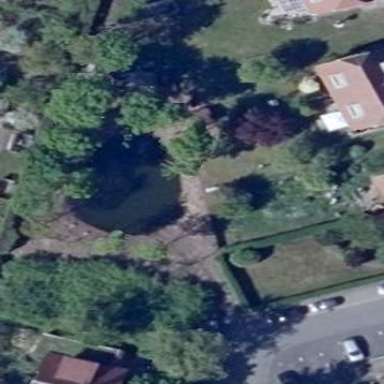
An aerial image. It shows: Small pond formed by natural water.